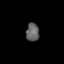
Tissue: prostate
Cell type: T cells
Senescence score: 0.3126
Nuclear area (px): 231
Mean DAPI intensity: 98.437